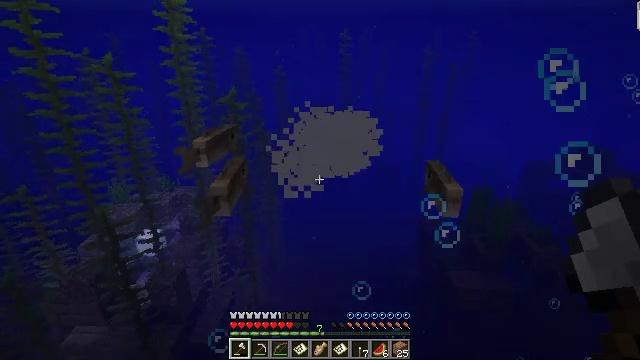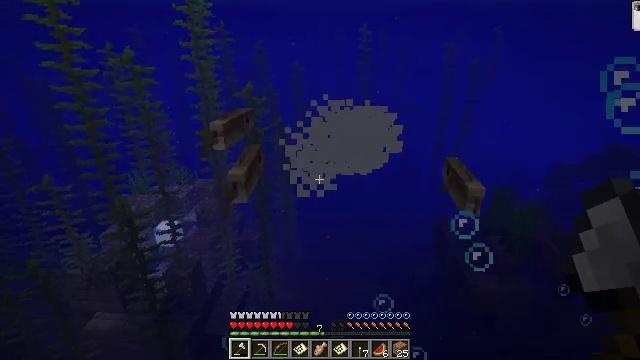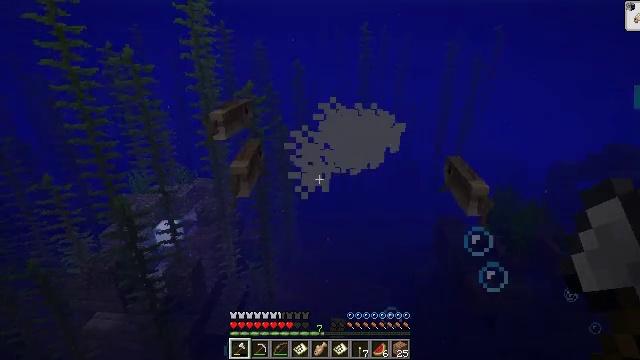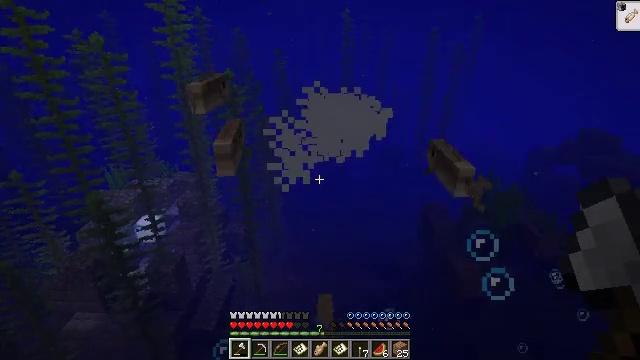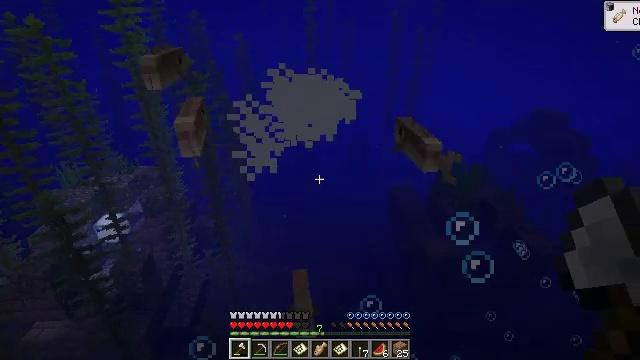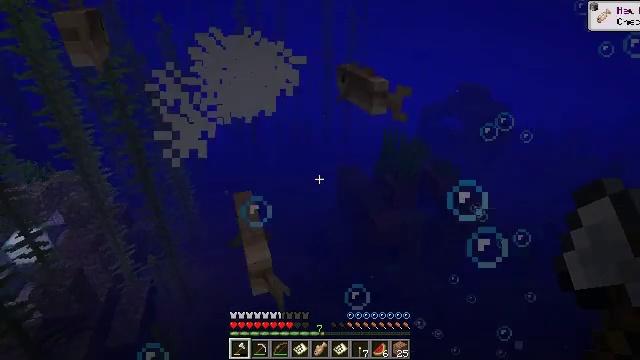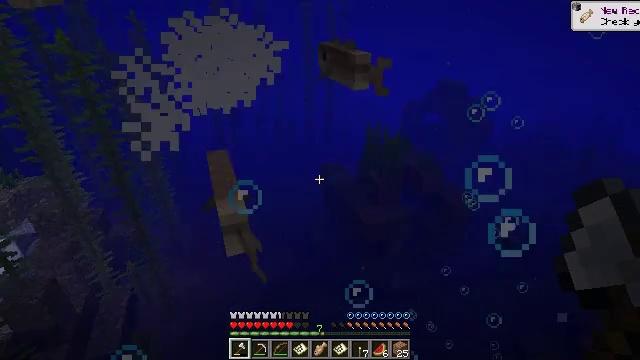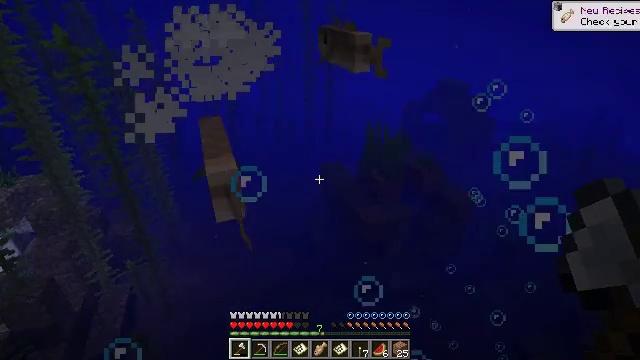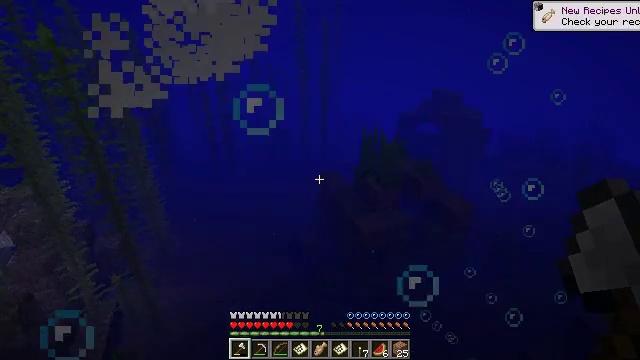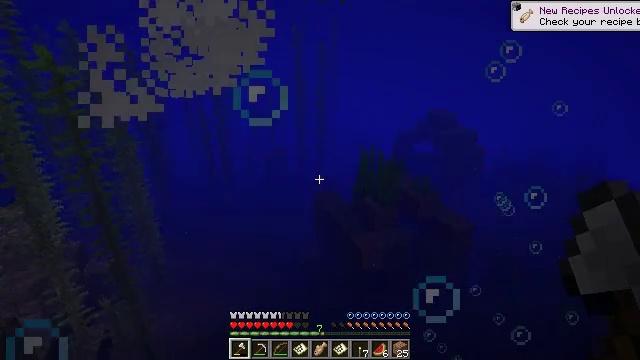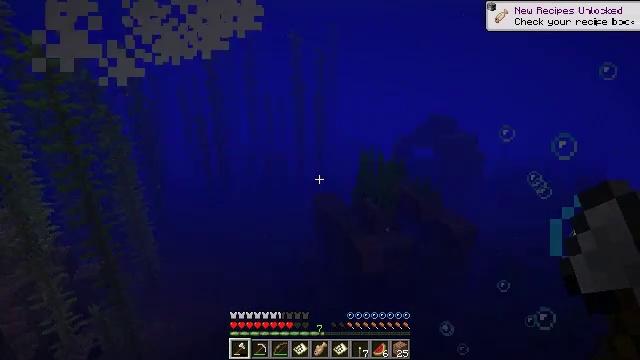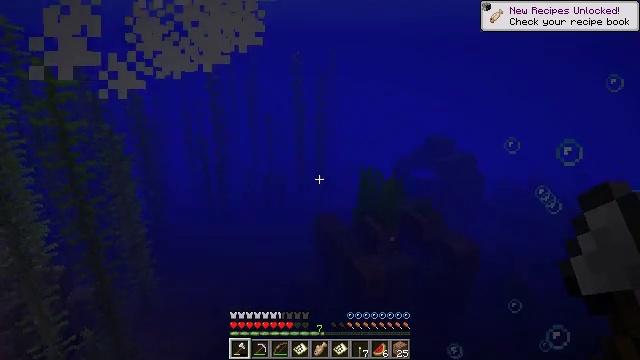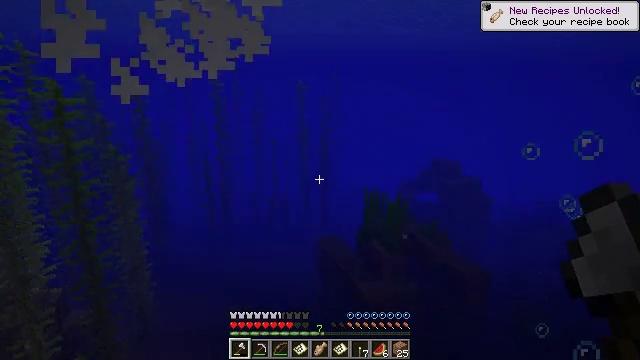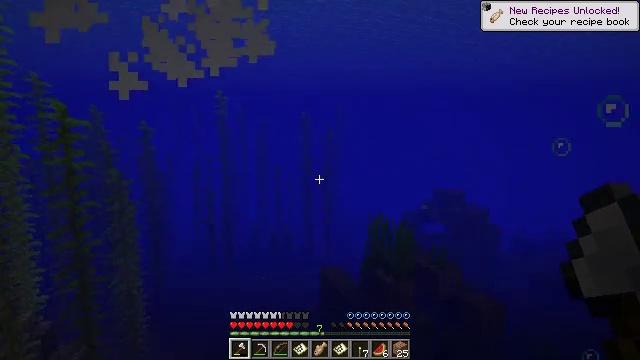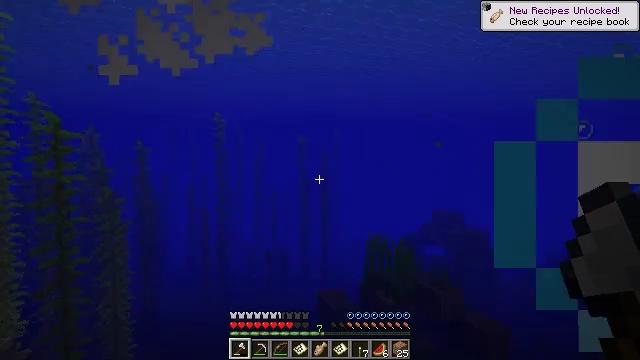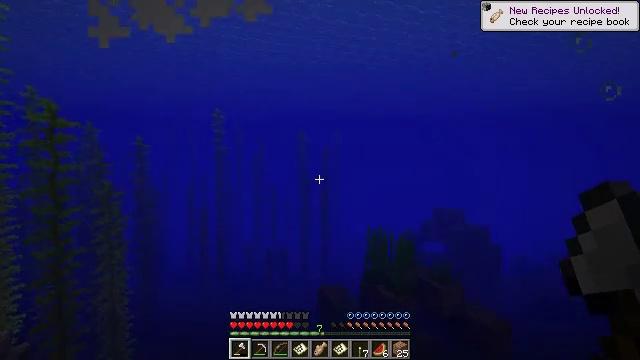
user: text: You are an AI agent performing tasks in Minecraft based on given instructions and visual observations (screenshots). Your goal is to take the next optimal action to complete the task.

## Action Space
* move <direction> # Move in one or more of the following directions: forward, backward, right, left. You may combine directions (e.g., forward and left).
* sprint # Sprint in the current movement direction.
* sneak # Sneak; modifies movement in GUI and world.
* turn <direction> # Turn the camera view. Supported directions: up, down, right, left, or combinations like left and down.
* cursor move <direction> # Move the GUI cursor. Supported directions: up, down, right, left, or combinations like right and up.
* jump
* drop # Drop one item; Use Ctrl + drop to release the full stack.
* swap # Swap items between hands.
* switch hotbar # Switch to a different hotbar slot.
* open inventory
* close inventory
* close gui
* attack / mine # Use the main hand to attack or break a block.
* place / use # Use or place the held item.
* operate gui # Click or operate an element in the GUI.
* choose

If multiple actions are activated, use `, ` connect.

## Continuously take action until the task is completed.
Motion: motion action
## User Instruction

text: Hunt fish.
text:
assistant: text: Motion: move forward, turn left
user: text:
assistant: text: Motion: move forward
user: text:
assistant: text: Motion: move forward, turn right and down
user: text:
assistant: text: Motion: move forward, turn right and down
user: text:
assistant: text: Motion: move forward, turn right and down
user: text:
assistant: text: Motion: move forward, turn right
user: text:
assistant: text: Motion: move forward
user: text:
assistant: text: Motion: move forward, turn right and up
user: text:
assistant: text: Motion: move forward, turn up
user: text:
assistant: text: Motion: move forward, turn up
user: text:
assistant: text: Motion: move forward, turn up
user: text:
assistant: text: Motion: move forward, turn up
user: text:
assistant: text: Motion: move forward, turn up
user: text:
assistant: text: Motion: move forward, turn up
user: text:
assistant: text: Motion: move forward
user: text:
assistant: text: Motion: move forward
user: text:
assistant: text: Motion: move forward, turn left and up
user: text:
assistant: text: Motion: move forward, turn left and up
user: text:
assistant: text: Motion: move forward, turn left and up
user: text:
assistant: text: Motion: move forward, turn left and up
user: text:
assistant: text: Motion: move forward, turn left and up
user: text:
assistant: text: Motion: move forward and move right, turn left and up
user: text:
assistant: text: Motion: move forward and move right
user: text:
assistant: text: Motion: move forward and move right
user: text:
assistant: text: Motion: move forward and move right
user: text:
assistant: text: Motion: move forward and move right, jump
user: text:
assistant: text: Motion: move forward and move right, jump
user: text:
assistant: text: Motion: move forward and move right, turn right and up, jump
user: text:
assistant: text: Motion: move forward, turn left and up, jump
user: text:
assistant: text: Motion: move forward, turn left and up, jump